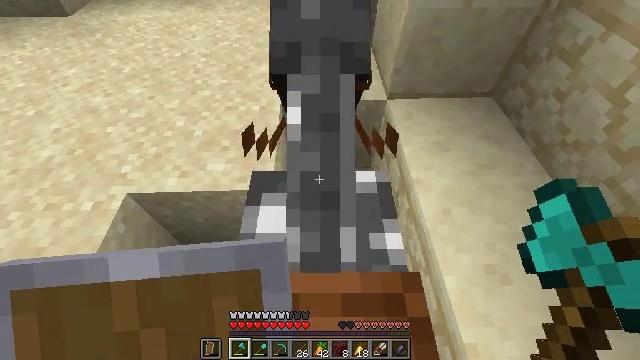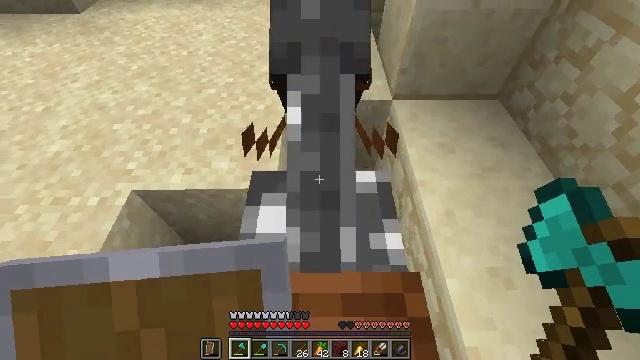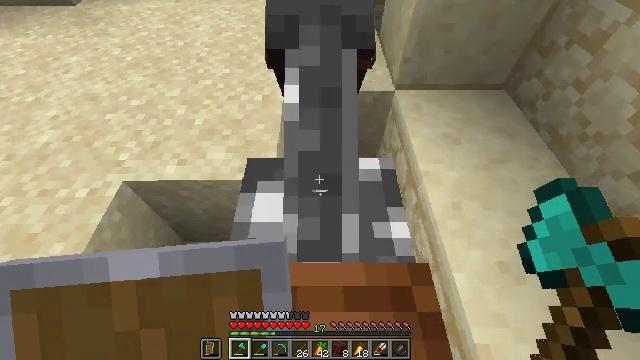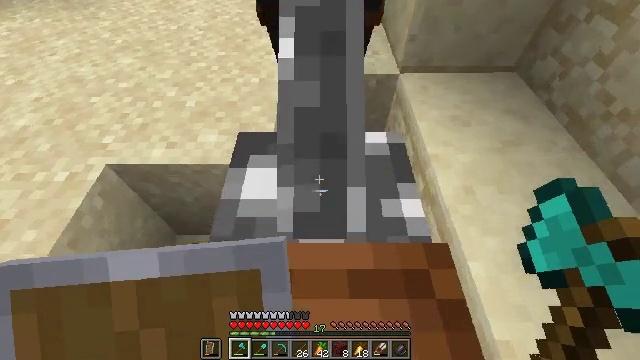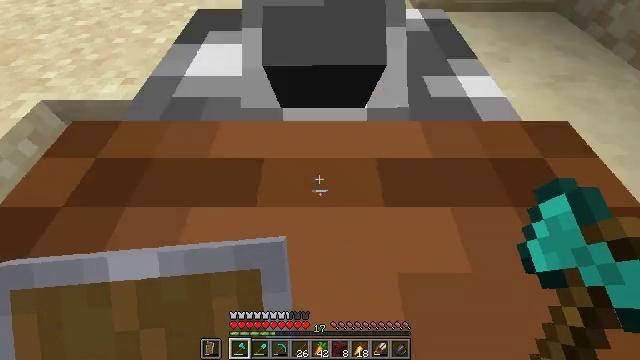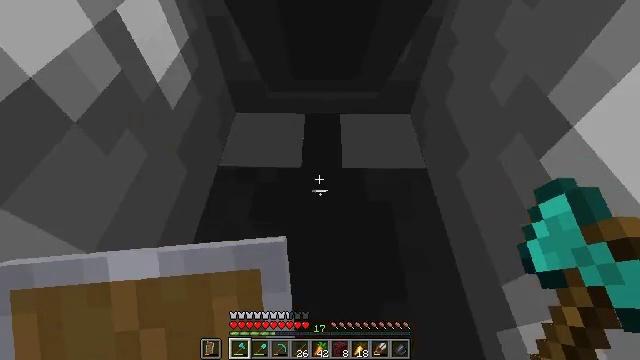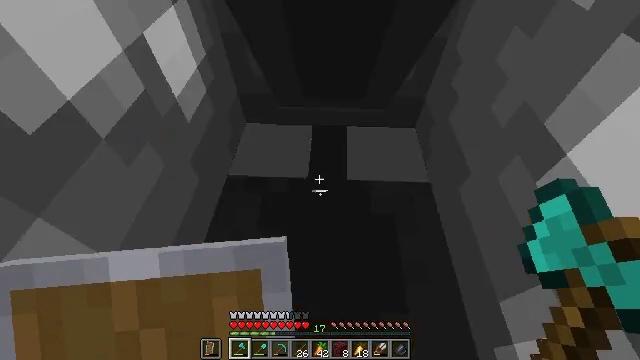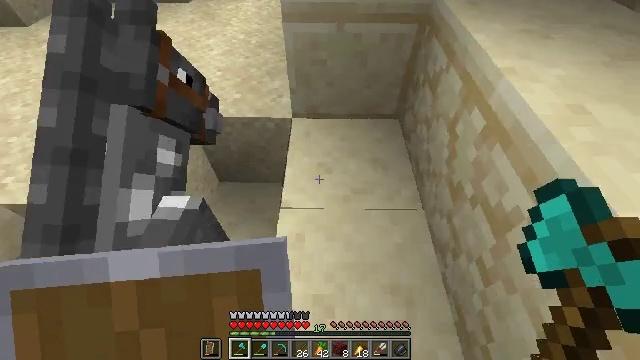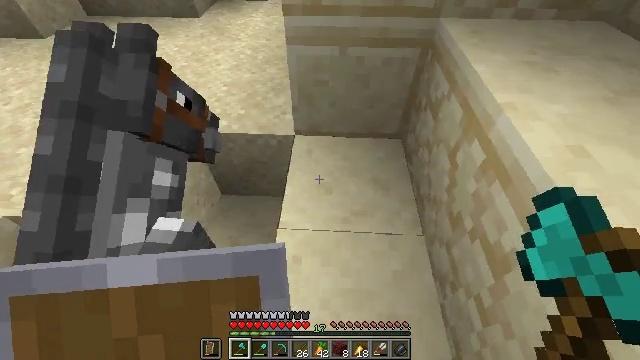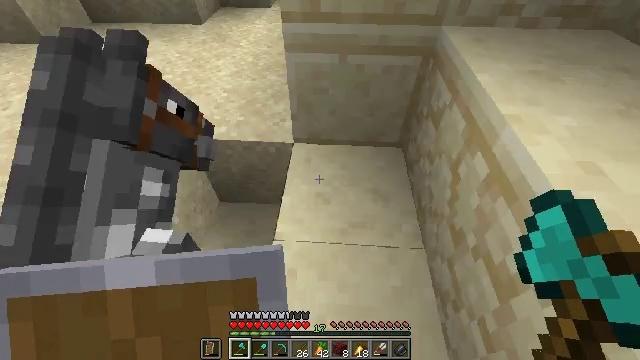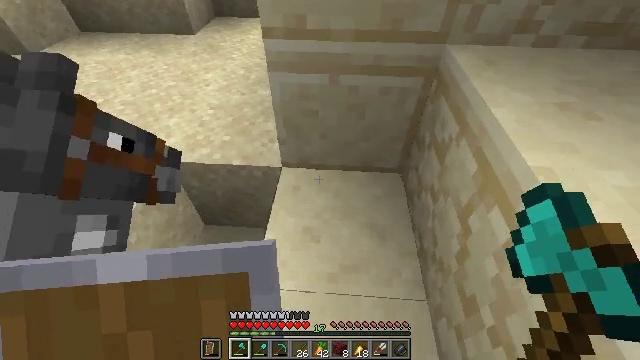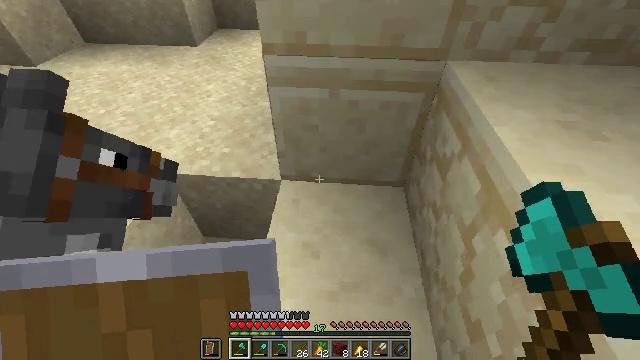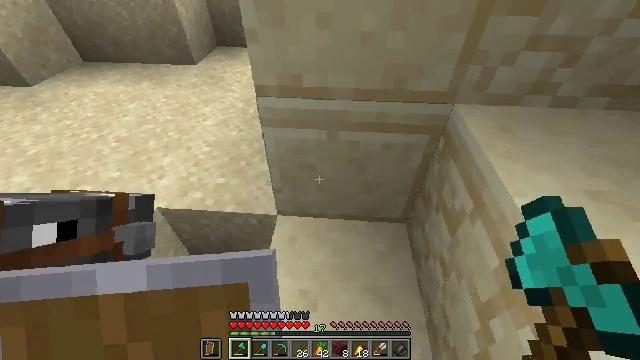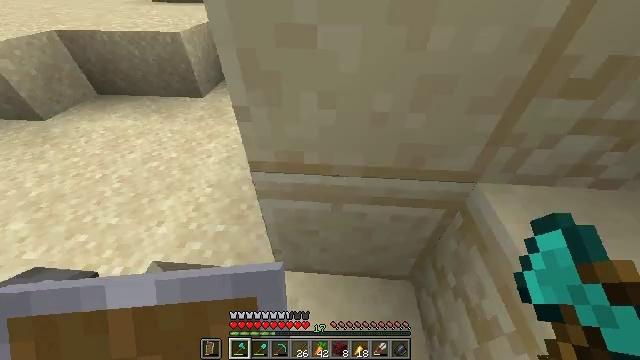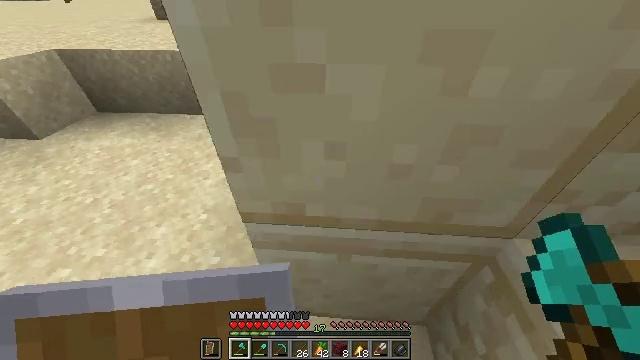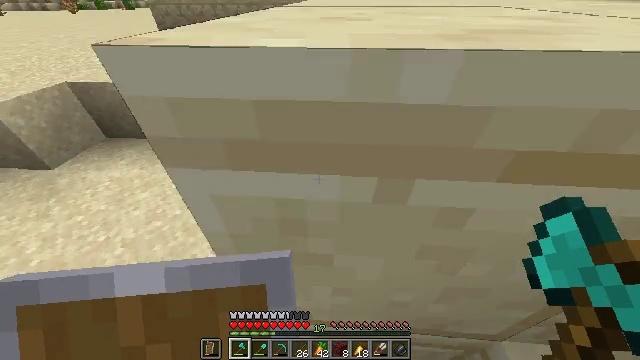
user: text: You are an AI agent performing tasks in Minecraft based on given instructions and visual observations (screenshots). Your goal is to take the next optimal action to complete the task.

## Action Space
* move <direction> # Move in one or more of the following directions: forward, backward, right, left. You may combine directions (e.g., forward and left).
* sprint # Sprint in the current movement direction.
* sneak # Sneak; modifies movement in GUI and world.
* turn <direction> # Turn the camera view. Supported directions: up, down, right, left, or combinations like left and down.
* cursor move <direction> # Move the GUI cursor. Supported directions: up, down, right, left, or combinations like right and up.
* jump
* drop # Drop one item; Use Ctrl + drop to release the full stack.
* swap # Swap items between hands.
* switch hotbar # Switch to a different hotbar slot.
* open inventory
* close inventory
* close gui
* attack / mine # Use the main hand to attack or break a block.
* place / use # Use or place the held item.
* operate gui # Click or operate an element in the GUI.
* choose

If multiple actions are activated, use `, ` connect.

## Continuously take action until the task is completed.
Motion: motion action
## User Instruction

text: Gather sand from the desert.
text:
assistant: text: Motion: sneak
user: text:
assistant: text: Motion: sneak
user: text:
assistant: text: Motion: sneak
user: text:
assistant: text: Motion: sneak
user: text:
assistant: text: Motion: no_op
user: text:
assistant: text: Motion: turn left and up
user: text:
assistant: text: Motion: move forward, turn left and up
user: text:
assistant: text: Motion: move forward, turn left and up
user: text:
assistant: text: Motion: move forward, turn up
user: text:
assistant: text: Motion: move forward, turn up
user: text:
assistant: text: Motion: move forward, sprint, turn up
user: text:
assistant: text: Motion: move forward, sprint, turn up
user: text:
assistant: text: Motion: move forward, sprint, turn up
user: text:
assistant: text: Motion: move forward, sprint, turn up
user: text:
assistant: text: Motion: move forward, sprint, jump
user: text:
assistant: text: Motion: move forward, sprint, jump
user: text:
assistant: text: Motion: move forward, sprint, jump
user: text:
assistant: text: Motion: move forward, sprint, turn left, jump
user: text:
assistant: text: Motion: move forward, sprint, turn left and down
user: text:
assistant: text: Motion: move forward and move left, sprint, turn left and down
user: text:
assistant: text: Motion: move forward and move left, sprint
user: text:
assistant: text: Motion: move forward and move left, sprint
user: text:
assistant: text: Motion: move forward and move left, sprint, turn right and down
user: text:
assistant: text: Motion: move forward and move left, sprint, turn right
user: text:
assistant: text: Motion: move forward and move left, sprint, turn right
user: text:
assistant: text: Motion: move forward and move left, sprint, turn right and up
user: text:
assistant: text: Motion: move forward and move left, sprint
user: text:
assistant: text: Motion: move forward and move left, sprint, turn right
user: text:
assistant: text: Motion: move forward and move left, sprint, turn right
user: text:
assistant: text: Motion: move forward and move left, sprint, turn right